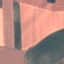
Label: AnnualCrop